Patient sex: M
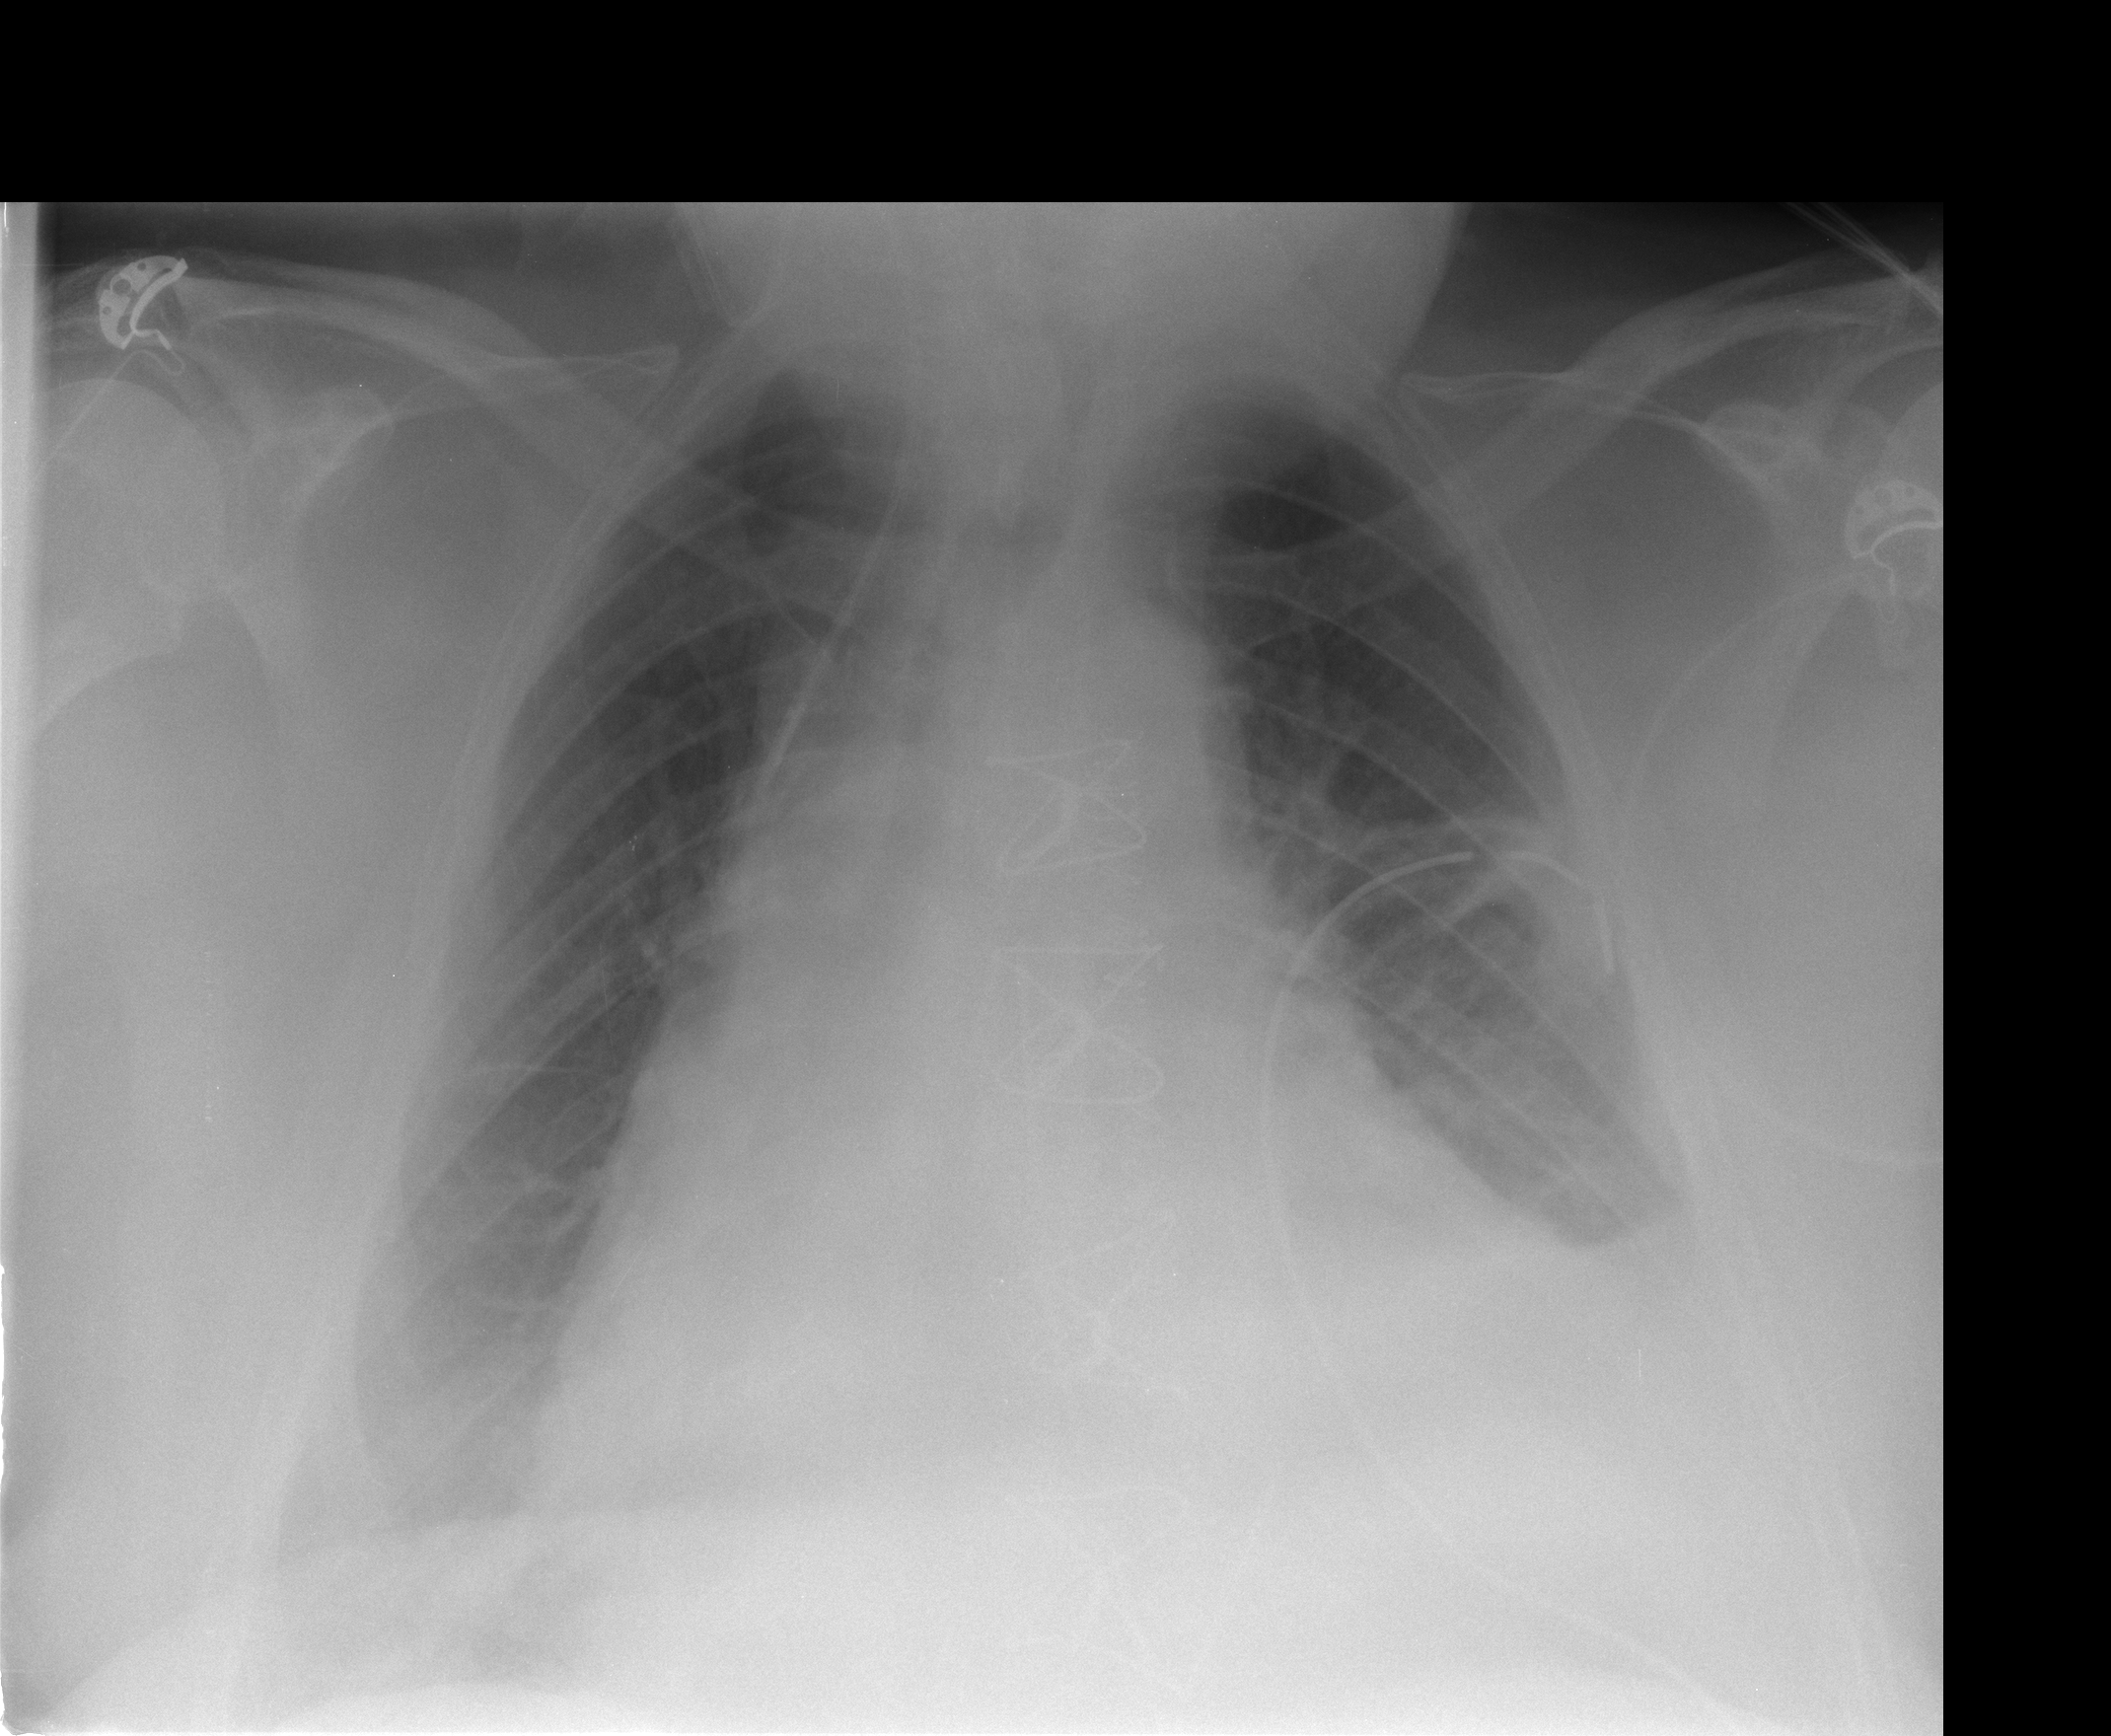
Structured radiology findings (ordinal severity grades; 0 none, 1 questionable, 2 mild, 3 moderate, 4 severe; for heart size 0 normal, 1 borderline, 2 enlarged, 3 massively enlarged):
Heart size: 2
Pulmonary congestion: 1
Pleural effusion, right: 0
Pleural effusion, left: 2
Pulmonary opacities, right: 0
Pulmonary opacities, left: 0
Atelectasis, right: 2
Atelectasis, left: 2